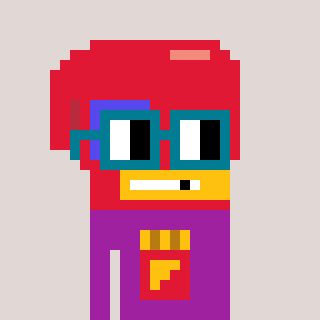
a pixel art character with square dark green glasses, a boxing glove-shaped head and a magenta-colored body on a warm background